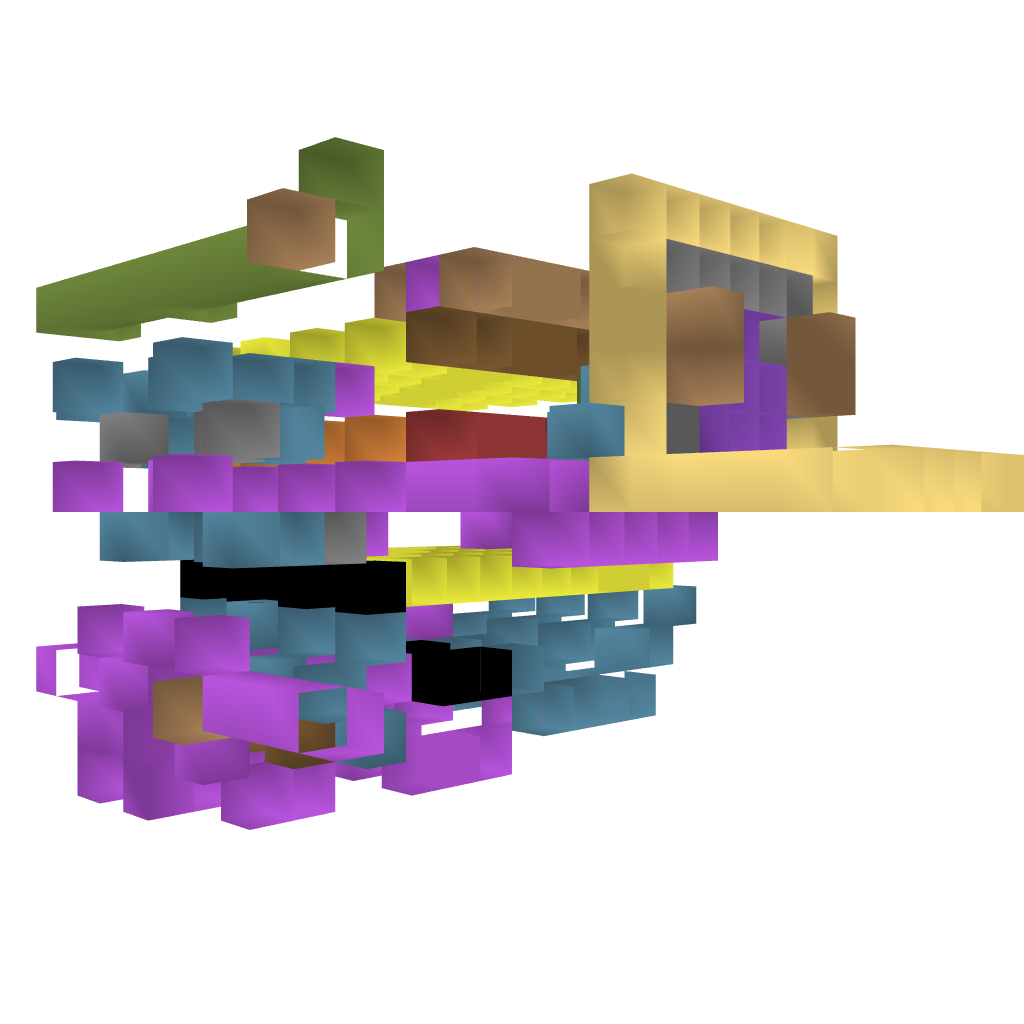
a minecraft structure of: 9 Digit Combination Lock bad low quality